Question: I try bad word filter, but its failing if someone write like "f u c k" so i try filter out all spaces but then put back spaces correct. Here's an image to illustrate:

I hope you understand! :) And if you dont understand me please dont give me "-1"
'''
using System;
using System.Collections.Generic;
using System.ComponentModel;
using System.Data;
using System.Drawing;
using System.Linq;
using System.Text;
using System.Text.RegularExpressions;
using System.Windows.Forms;
namespace WindowsFormsApplication1
{
public partial class Form1 : Form
{
private static List<string> list_0;
private static List<string> list_1;
private static List<bool> list_2;
private static List<string> list_3;
public Form1()
{
InitializeComponent();
list_0 = new List<string>();
list_1 = new List<string>();
list_2 = new List<bool>();
list_3 = new List<string>();
list_0.Add("fuck");
list_1.Add("****");
list_2.Add(true);
}
private void button1_Click(object sender, EventArgs e)
{
string Message = textBox2.Text;
if (list_0 != null && list_0.Count > 0)
{
int num = -1;
foreach (string current in list_0)
{
textBox3.Text = FilterSpace(Message.ToLower());
num++;
if (FilterSpace(Message.ToLower()).Contains(current.ToLower()) && list_2[num])
{
Message = Regex.Replace(FilterSpace(Message.ToLower()), current, list_1[num], RegexOptions.IgnoreCase);
}
else
{
if (FilterSpace(Message.ToLower()).Contains(" " + current.ToLower() + " "))
{
Message = Regex.Replace(Message, current, list_1[num], RegexOptions.IgnoreCase);
}
}
textBox1.Text = Message;
}
}
}
public static string FilterSpace(string message)
{
StringBuilder sb = new StringBuilder();
for (int i = 0; i < message.Length; i++)
{
char c = message[i];
if (c == ' ')
sb.Append("");
else
sb.Append(c);
}
return sb.ToString();
}
}
}
'''
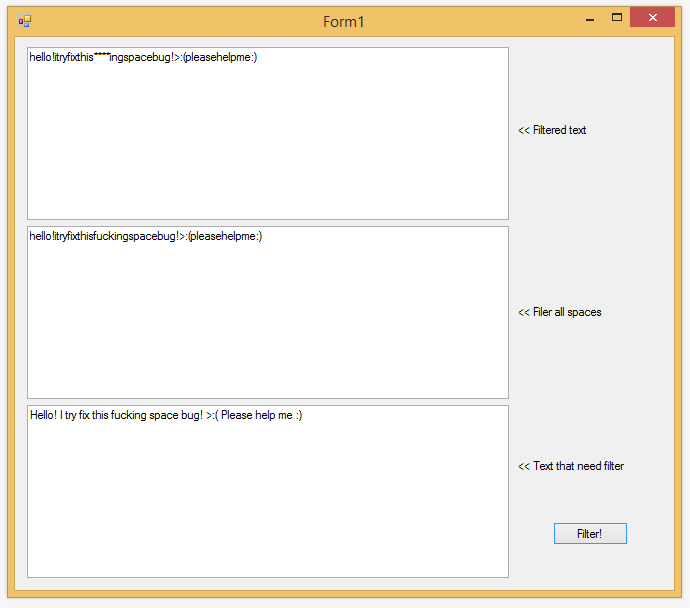
Answer: You can use regular expressions to handle this, asking the .NET Regex object to replace matching strings in the input string.
You need to carefully construct the pattern though, to handle the spaces.
Here's a <URL> program that demonstrates:
'''
void Main()
{
string[] badWords = new[] { "bad", "word", "words" };
string input = "This is a bad string containing some of the words in the"
+ " list, even one w o r d that has whitespace";
string output = Filter(input, badWords);
Debug.WriteLine(output);
}
public static string Filter(string input, string[] badWords)
{
var re = new Regex(
@"("
+ string.Join("|", badWords.Select(word =>
string.Join(@"\s*", word.ToCharArray())))
+ @")", RegexOptions.IgnoreCase);
return re.Replace(input, match =>
{
return new string('*', match.Length);
});
}
'''
Basically, I construct the regular expression like this:
'''
( <-- start at a word boundary and start a capture group
b\s*a\s*d <-- the word "bad" with an optional amount of whitespace
| <-- next word
w\s*o\s*r\s*d <-- the word "word" with an optional amount of whitespace
| <-- next word
... and so on
) <-- end the capture group, and end at a word boundary
'''
I then ask the evaluator delegate to replace each string with the appropriate amount of stars.
Final output:
> 'This is a *** string containing some of the ***** in the list, even one ******* that has whitespace'